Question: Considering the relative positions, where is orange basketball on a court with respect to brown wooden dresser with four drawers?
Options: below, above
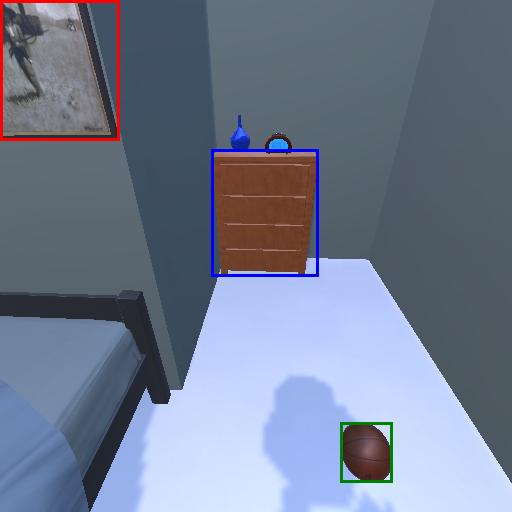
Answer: below